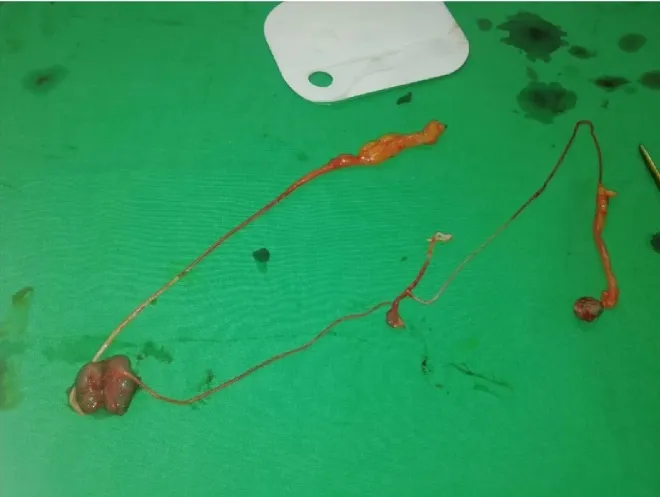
Image of the three splenic nodules and their vascular bridges after resection.
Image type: pathology (fish)